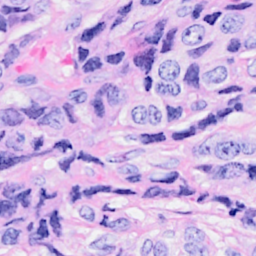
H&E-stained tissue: Breast